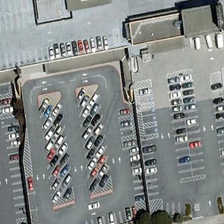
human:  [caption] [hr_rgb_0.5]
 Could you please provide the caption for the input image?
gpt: many cars are parked in a parking lot near several buildings and green trees .

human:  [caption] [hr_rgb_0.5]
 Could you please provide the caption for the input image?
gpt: many cars are parked in a parking lot near several buildings and green trees .

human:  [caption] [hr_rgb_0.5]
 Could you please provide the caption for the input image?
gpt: many cars are parked in a parking lot near several buildings and green trees .

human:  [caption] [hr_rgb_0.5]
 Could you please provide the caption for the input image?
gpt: many cars are parked in a parking lot near several buildings and green trees .

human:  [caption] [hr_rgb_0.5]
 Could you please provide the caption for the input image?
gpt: many cars are parked in a parking lot near several buildings and green trees .